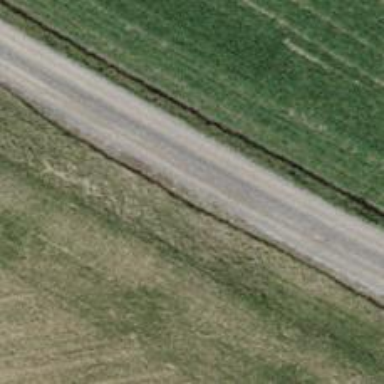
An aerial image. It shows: Track with grade1 pebblestone surface.